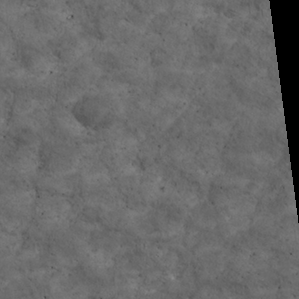
Label: non_frost